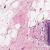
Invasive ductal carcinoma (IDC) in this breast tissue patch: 0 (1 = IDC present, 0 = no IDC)